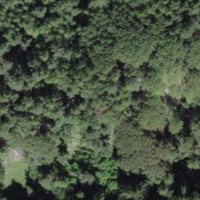
EUNIS habitat code: 43
Species observed at this site:
Populus tremula